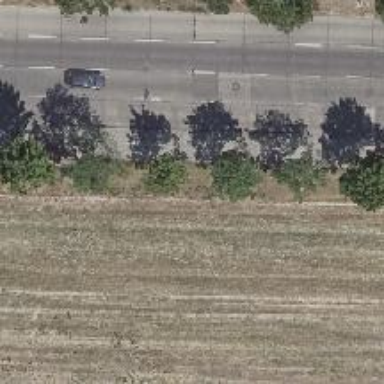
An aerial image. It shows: Avenue lined with broadleaved deciduous trees.